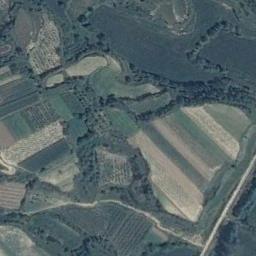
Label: terrace